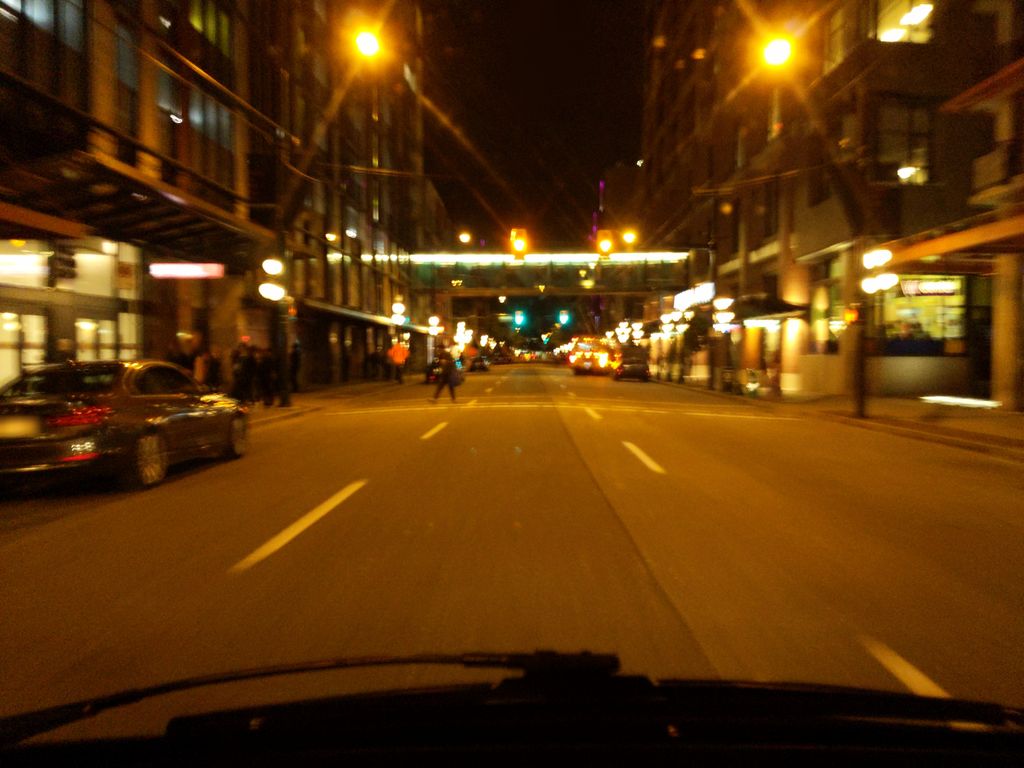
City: vancouver